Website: walmart
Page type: newsletter-management
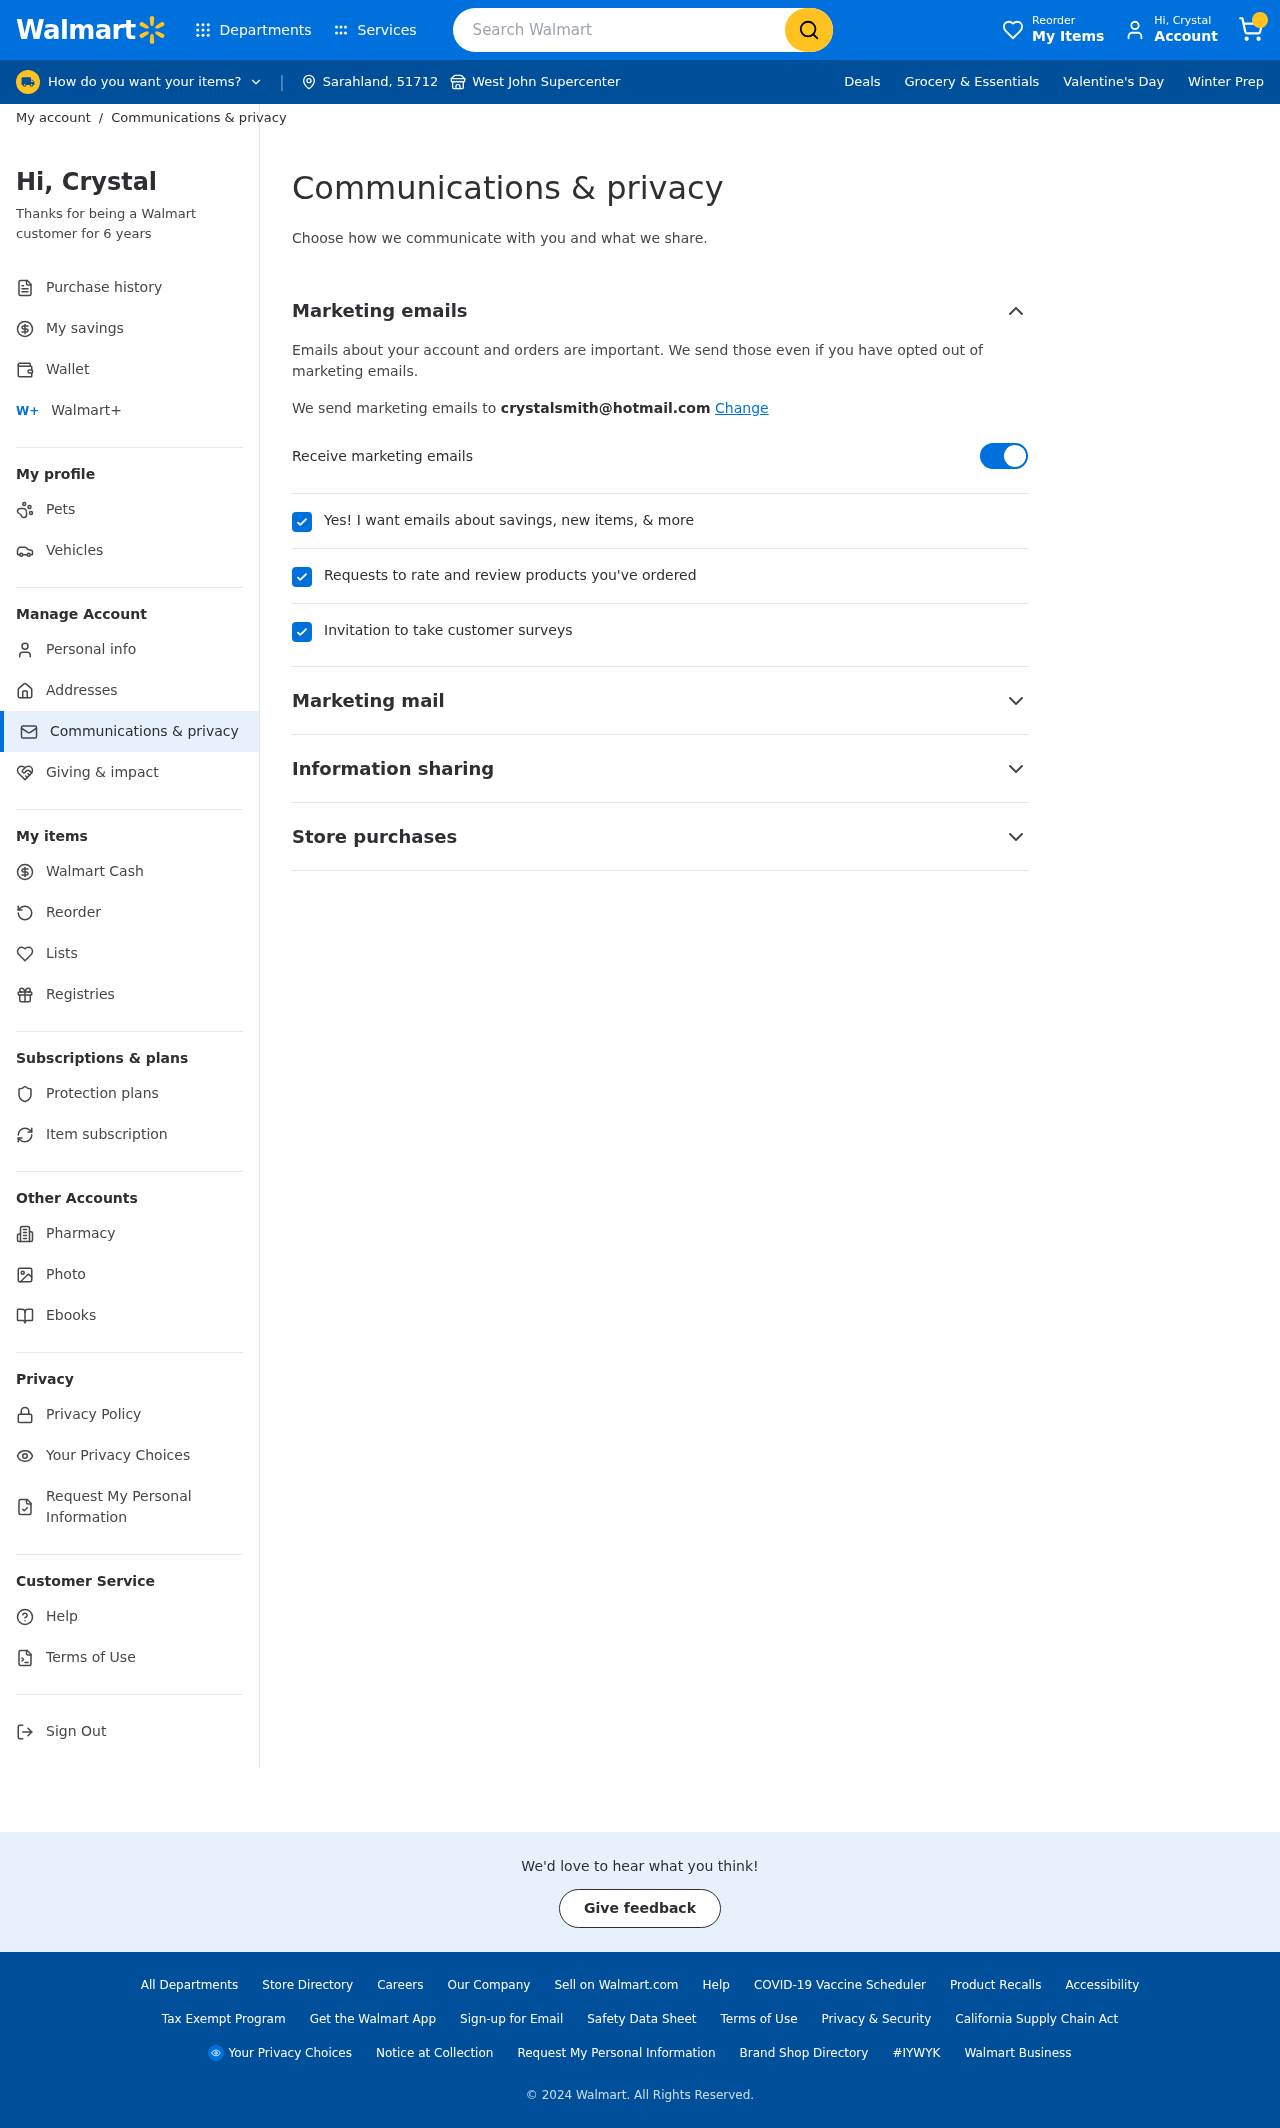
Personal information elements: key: PII_CITY
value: Sarahland
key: PII_CITY2
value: West John
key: PII_EMAIL
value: crystalsmith@hotmail.com
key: PII_FIRSTNAME
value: Crystal
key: PII_POSTCODE
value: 51712
Search elements: key: HEADER_SEARCH
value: Search Walmart